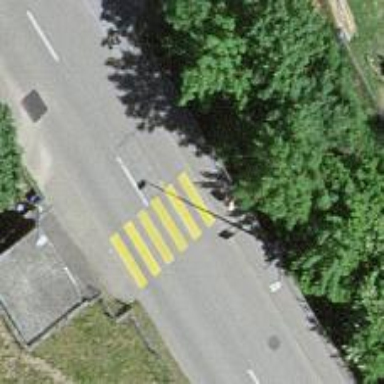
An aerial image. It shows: Uncontrolled zebra crossing on the road.